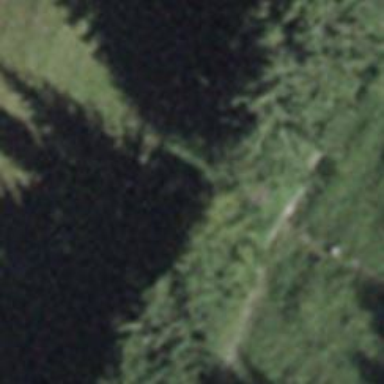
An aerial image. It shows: Grassy path.